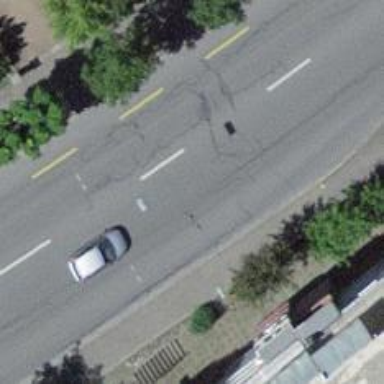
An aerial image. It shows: Trolleybus stop position for public transport.